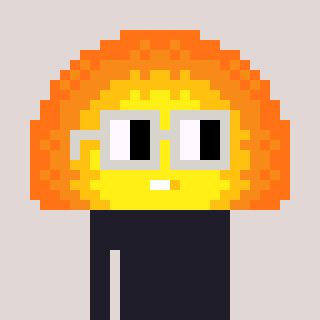
a pixel art character with square light gray glasses, a sunset-shaped head and a purple-colored body on a warm background